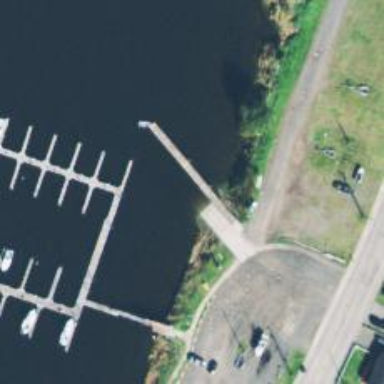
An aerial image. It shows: Slipway for leisure land vehicles on service road.